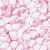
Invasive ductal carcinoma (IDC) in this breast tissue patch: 0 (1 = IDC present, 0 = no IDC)